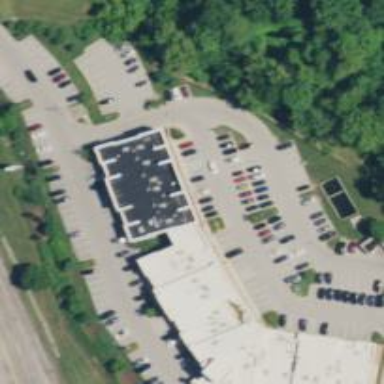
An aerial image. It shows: Healthcare clinic.